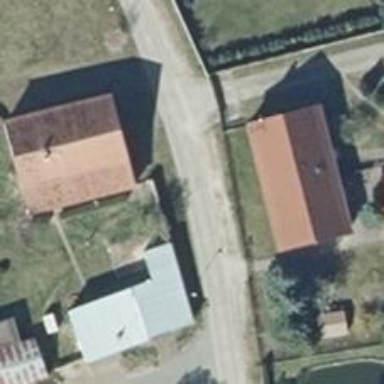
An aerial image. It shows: Smoothly paved residential road.